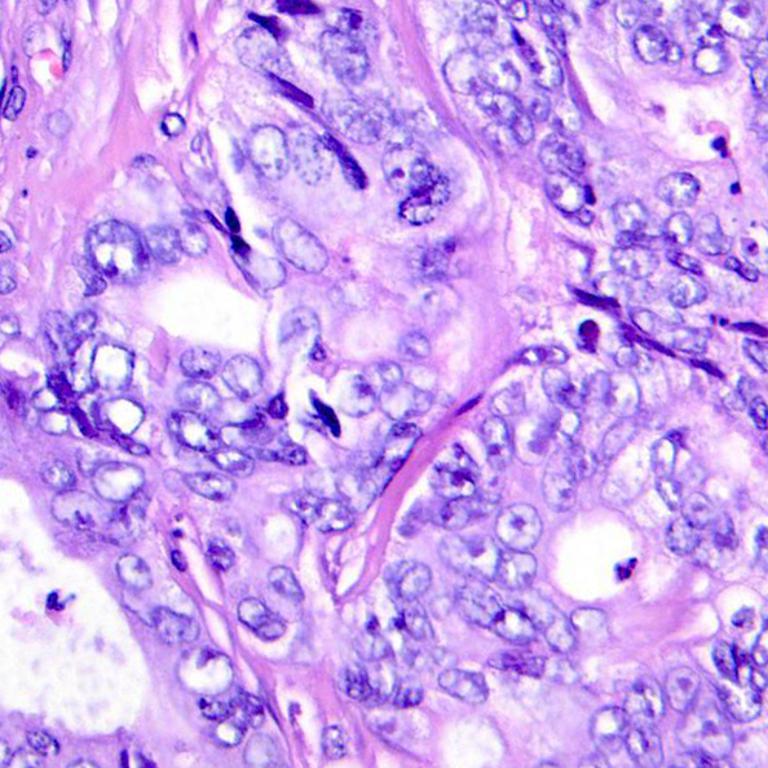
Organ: colon
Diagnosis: adenocarcinomas